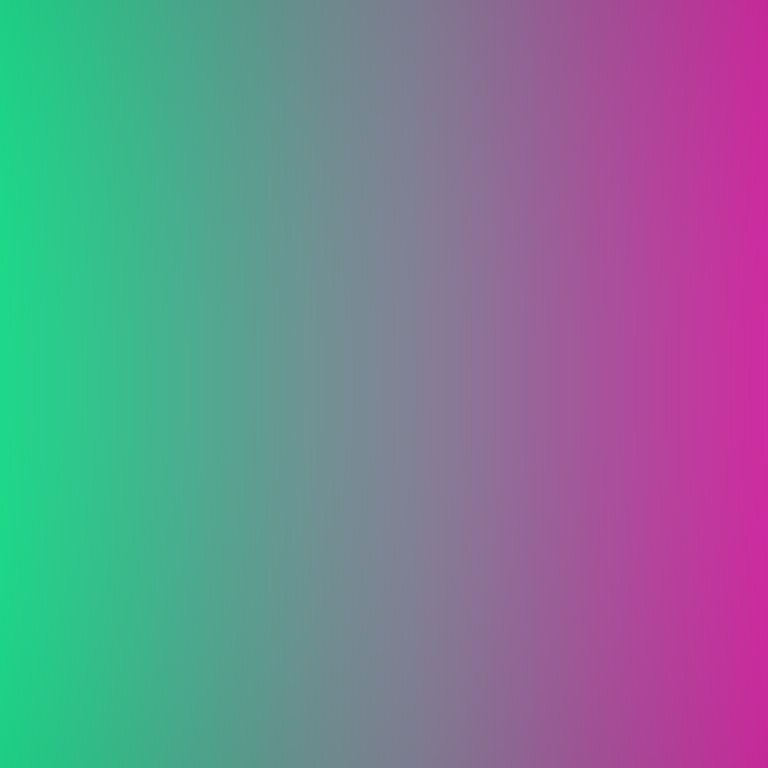
Abstract light effect, smooth gradient from vibrant green to bright magenta, energetic atmosphere, soft blend, no room, no furniture, no objects.